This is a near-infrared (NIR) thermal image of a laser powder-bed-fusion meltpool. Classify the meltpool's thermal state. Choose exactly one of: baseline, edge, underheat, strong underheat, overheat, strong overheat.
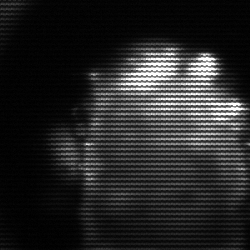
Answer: baseline